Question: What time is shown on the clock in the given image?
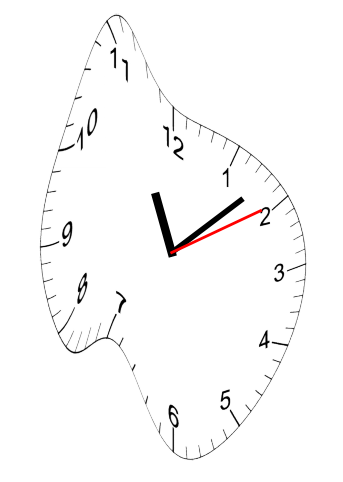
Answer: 11:08:10